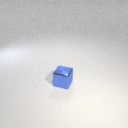
small blue metal cube